Question: Please could you give me a hand here, I am trying to parse a JSON file from a URL. Below is the code that i used to grab the file and initially just posted it to a TextView but now I want to parse the tags and use them?
'''
private void postData(final String param, final TextView tv) {
final RequestQueue request = Volley.newRequestQueue(this);
JSONObject postReq = new JSONObject(Request.Method.GET, url_login, new Response.Listener<JSONObject>() {
@Override
public void onResponse(JSONObject response) {
}
}, new Response.ErrorListener() {
@Override
public void onErrorResponse(VolleyError error) {
System.out.println("Error [" + error + "]");
}
}) {
@Override
public Map getHeaders() throws AuthFailureError {
Map headers = new HashMap();
headers.put("Accept", "application/json");
System.out.println(headers);
return headers;
}
};
request.add(postReq);
}
'''
an example of the JSON is below
'''
{
"UserInfo": {
"User": {
"name": "Craig",
"surname": "Churchill",
"userId": "<PHONE>",
"userAlias": "Craig"
}
}
}
'''
I have tried <URL> but have just failed constantly and just cannot get it right.

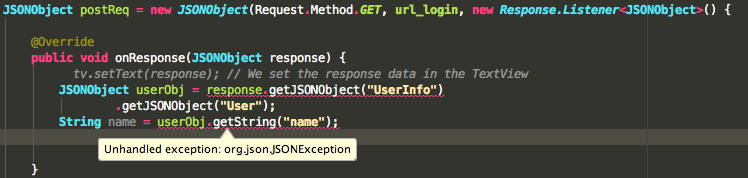
Answer: '''
{
"UserInfo": {
"User": {
"name": "Craig",
"surname": "Churchill",
"userId": "<PHONE>",
"userAlias": "Craig"
}
}
}
'''
It's a valid json. I've tried it on <URL> But you've got some double commas that have a weird encoding. I put the json above with a right doble comma enconding, since jsonlint was giving errors validating the json until I changed them.
The problem might be on how you're accesing the object and it's childrens. Try this way.
'''
@Override
public void onResponse(JSONObject response) {
try {
JSONObject userObj = response.getJSONObject("UserInfo")
.getJSONObject("User");
String name = userObj.getString("name");
...
} catch (JSONException jsEx) {
jsEx.printStackTrace();
}
}
'''